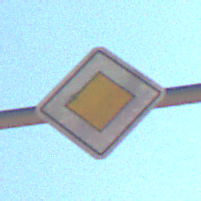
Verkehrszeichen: Vorfahrtsstrasse
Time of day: MorningAfternoon
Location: Outdoor (Nature)
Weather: Clear
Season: Summer
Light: Natural